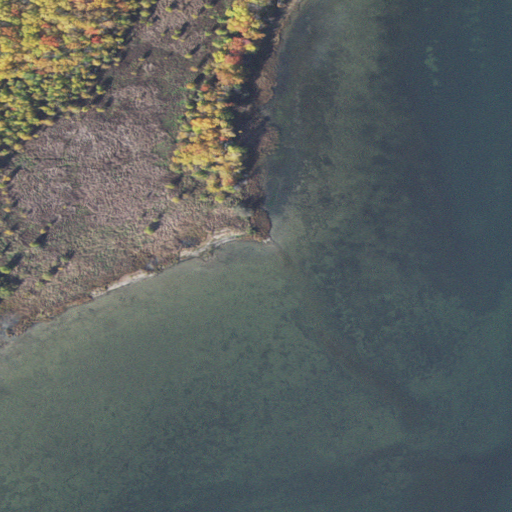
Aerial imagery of cape in Vermont named Long Point containing open water, herbaceous wetlands, and woody wetlands